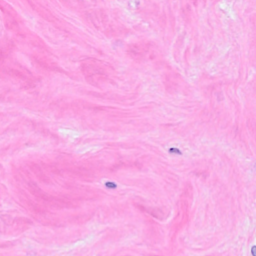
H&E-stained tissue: Breast